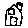
Label: house